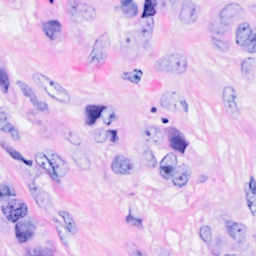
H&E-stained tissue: Breast